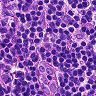
Metastatic tissue present: no